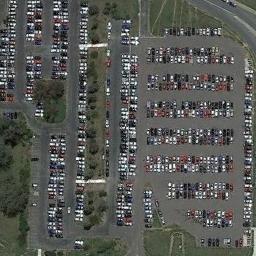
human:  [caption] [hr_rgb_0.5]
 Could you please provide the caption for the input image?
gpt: There is a white building by the parking lot .

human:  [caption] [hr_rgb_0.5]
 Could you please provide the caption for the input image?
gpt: The parking lot has lots of cars arranged neatly in lines .

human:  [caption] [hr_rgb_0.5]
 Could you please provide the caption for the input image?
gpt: The parking lot is full of cars next to the grass .

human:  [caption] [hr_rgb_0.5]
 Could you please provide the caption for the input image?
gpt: There are many different colored cars in the parking lot .

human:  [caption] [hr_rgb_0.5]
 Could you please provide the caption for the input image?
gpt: There are green trees and lawns around the parking lot with many cars .